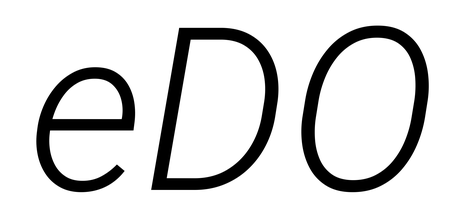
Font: Roboto-Italic_Light_Italic